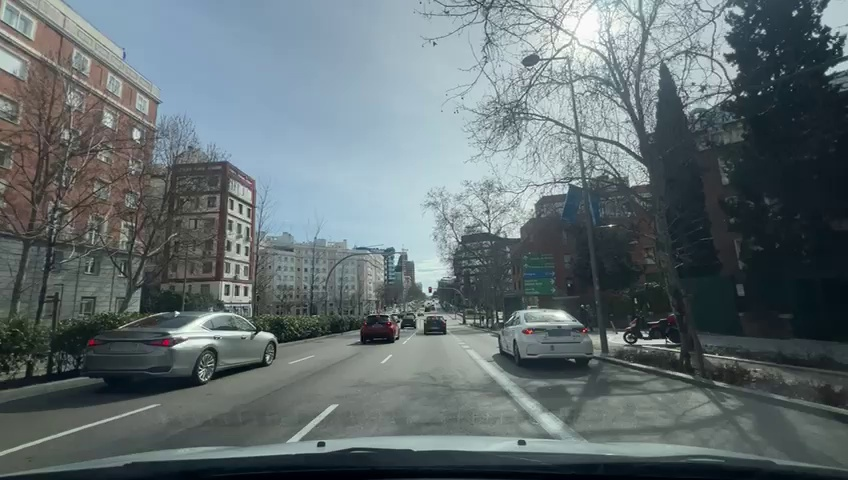
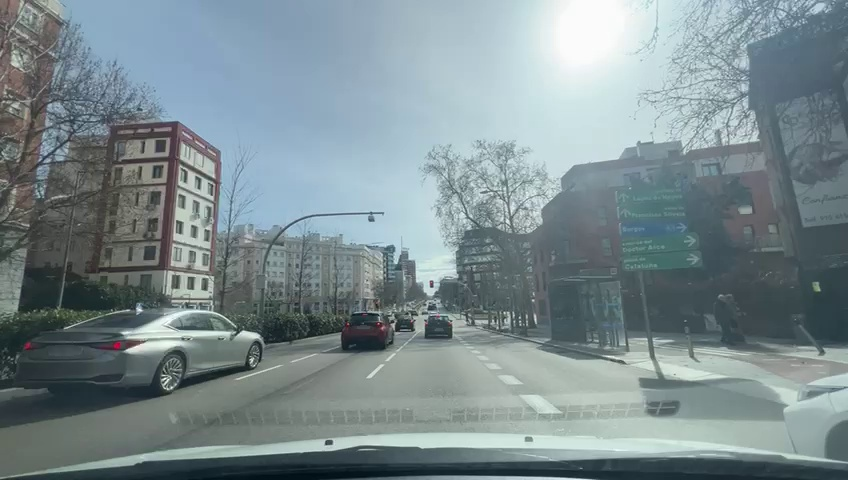
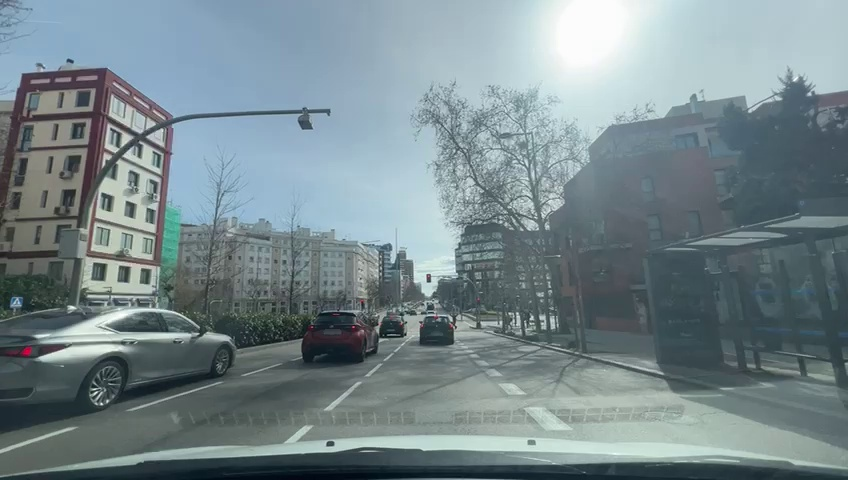
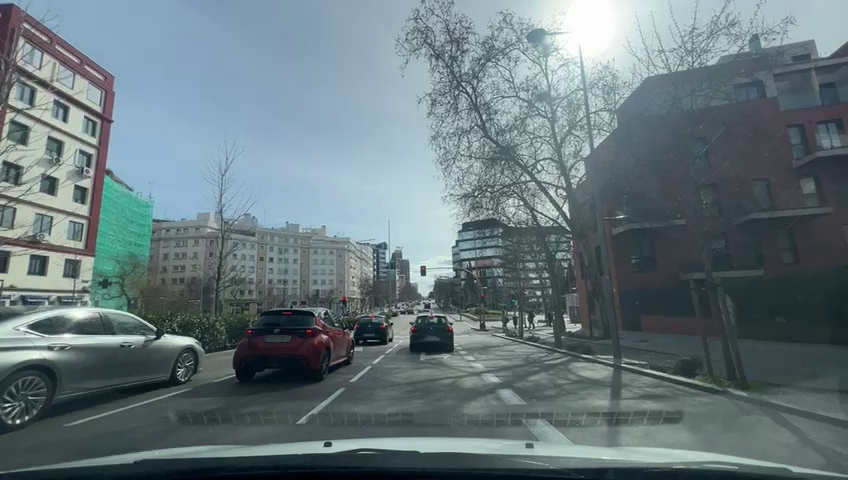
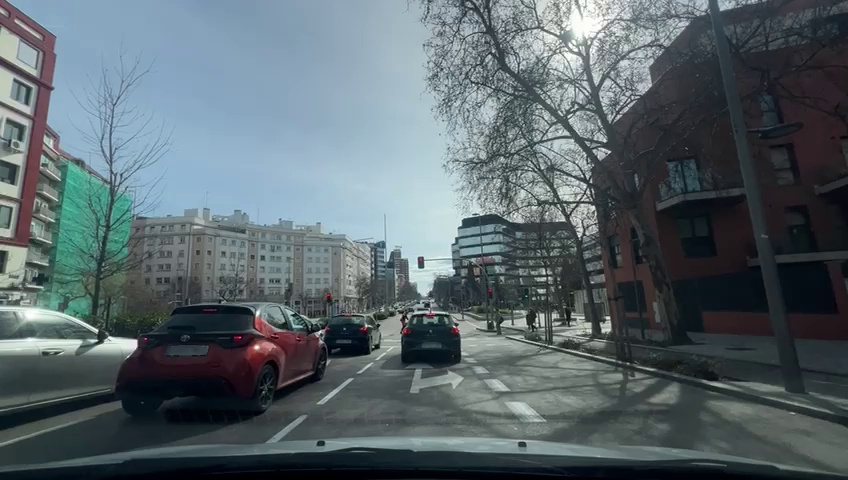
Situation: Leading braking
Question: Is there a vehicle directly ahead in the ego lane with brake lights on?
Answer: Yes
Reasoning: Ego has a car stopped in front of him in his lane with its brake lights on, which he approaches until it stops for him too. He is on a four-lane road in the second lane from the right with more cars around him that are also bra

Situation: Leading braking
Question: Is the distance between the ego vehicle and the vehicle ahead decreasing?
Answer: Yes
Reasoning: Ego has a car stopped in front of him in his lane with its brake lights on, which he approaches until it stops for him too. He is on a four-lane road in the second lane from the right with more cars around him that are also bra

Situation: Leading braking
Question: Is either the ego vehicle or the leading vehicle stationary?
Answer: Yes
Reasoning: Ego has a car stopped in front of him in his lane with its brake lights on, which he approaches until it stops for him too. He is on a four-lane road in the second lane from the right with more cars around him that are also bra

Situation: Leading braking
Question: Is the ego vehicle decelerating due to dense traffic or congestion ahead?
Answer: No
Reasoning: Ego has a car stopped in front of him in his lane with its brake lights on, which he approaches until it stops for him too. He is on a four-lane road in the second lane from the right with more cars around him that are also bra